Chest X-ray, AP view. Patient: 25 years old, sex F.
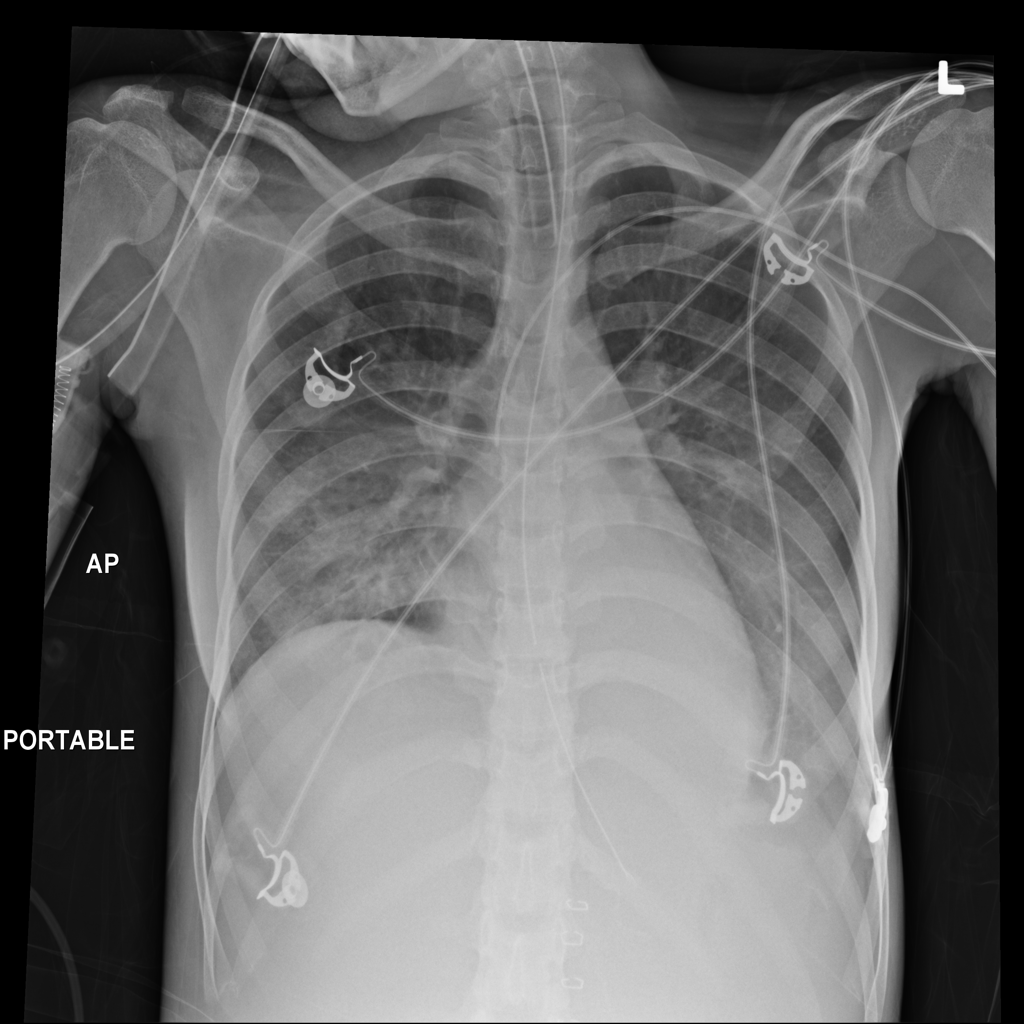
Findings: Atelectasis, Infiltration